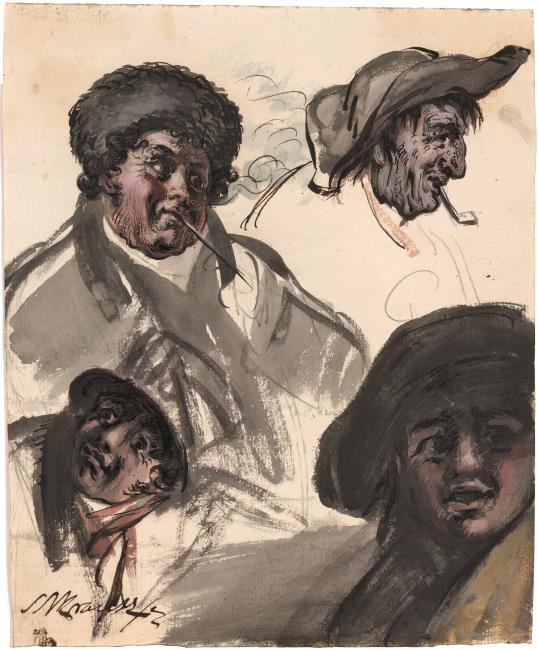
Title: Four heads of men
Artist: Simon Andreas Krausz
Earliest date: 1775
Latest date: 1825
Genre: drawing
Iconography: Tobacco
Keywords: figure study (main subject), man, study of a head, pipe, fur hat